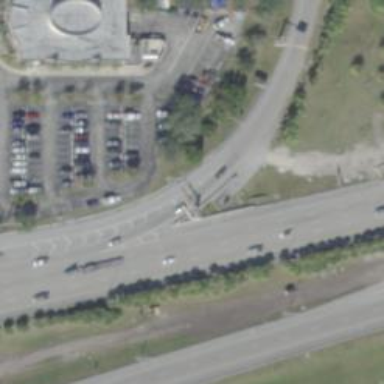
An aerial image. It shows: Toll gantry on the road.